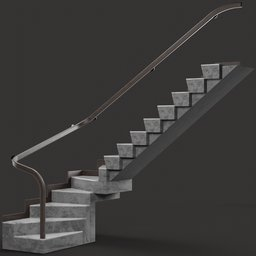
Label: architecture